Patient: sex M, age 76
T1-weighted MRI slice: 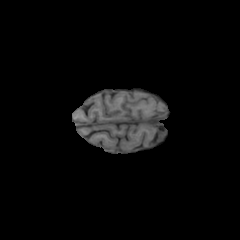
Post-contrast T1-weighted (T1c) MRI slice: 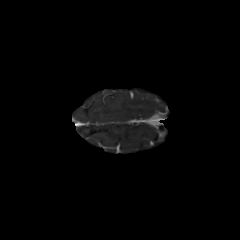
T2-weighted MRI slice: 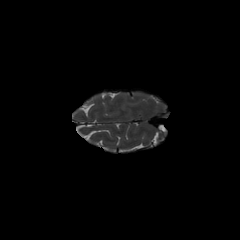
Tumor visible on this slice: no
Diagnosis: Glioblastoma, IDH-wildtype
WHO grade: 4